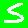
Digit: 5